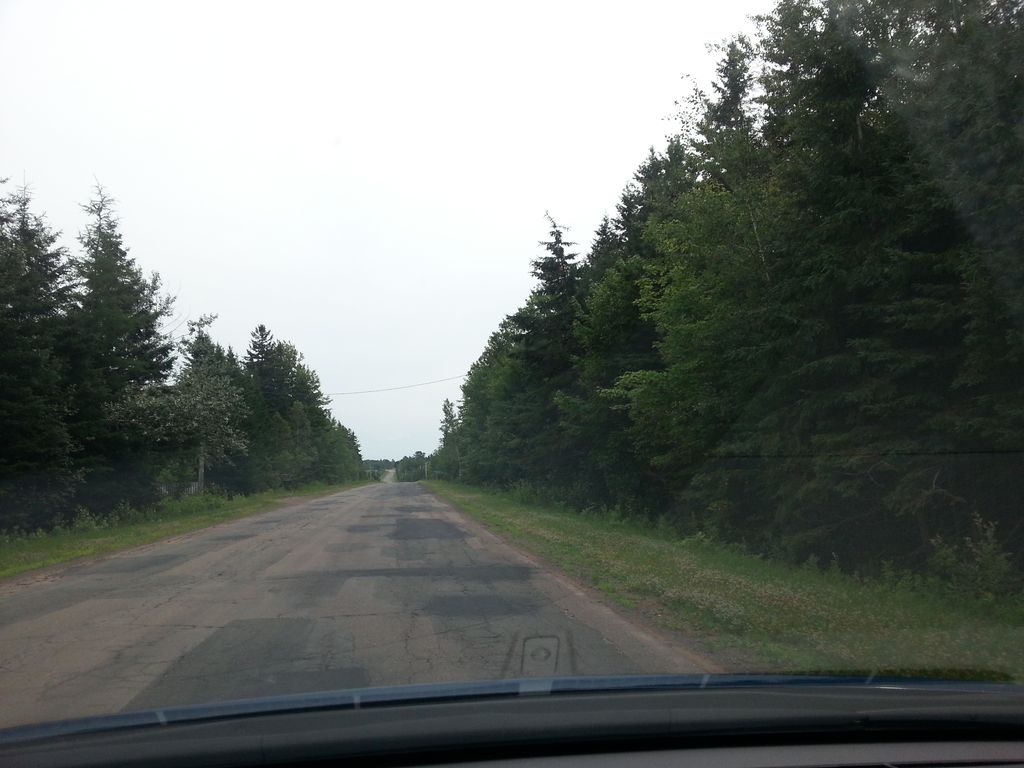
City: charlottetown